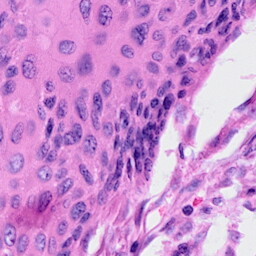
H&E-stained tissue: Cervix